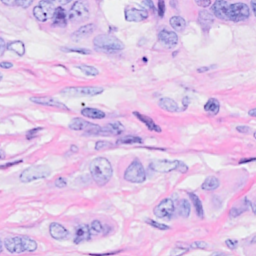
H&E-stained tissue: Breast